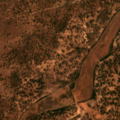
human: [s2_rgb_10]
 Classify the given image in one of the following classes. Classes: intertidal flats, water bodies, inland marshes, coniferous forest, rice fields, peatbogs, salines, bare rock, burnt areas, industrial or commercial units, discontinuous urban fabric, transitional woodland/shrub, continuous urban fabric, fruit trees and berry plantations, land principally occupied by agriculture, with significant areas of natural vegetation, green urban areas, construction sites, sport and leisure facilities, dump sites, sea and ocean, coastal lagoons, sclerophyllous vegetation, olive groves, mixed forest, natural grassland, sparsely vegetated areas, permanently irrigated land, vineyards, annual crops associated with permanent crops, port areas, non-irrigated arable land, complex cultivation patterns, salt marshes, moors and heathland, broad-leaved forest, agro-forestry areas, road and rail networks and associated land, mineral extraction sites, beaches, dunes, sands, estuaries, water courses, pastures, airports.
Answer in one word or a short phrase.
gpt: non-irrigated arable land, pastures, agro-forestry areas